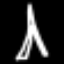
Label: The Eiffel Tower